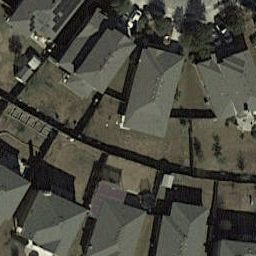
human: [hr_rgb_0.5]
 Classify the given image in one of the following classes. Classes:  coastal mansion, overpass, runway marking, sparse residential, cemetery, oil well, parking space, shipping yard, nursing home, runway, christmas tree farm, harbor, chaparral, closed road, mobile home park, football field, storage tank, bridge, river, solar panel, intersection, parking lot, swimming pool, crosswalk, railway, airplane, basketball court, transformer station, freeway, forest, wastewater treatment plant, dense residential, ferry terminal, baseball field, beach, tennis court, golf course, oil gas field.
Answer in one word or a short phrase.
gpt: dense residential